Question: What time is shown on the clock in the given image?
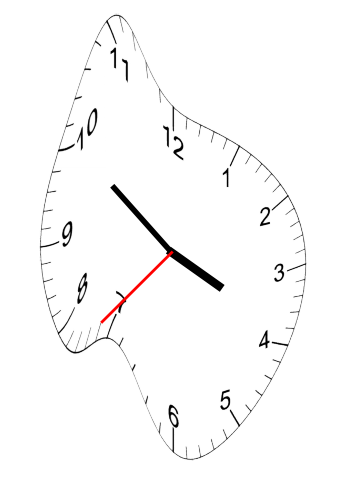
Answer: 03:50:37